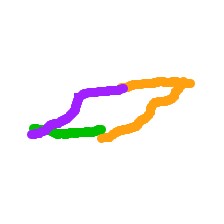
Shape: parallelogram